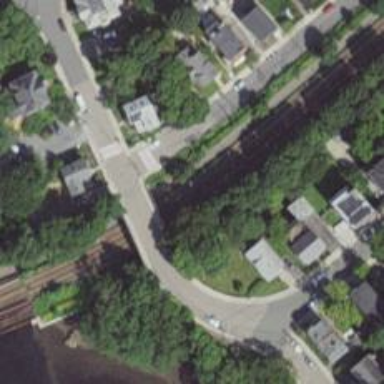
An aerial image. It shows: Light rail electrified with contact line.